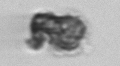
Label: Syracosphaera_pulchra